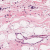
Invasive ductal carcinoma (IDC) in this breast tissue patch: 0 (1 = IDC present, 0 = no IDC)